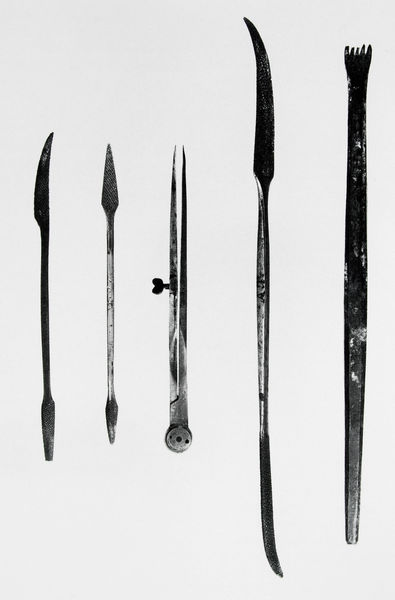
Titel: Werkzeuge zur Gipsbearbeitung und ein Zirkel aus dem Besitz Thorvaldsens
Standort: Kopenhagen
Institution: Thorvaldsen Museum
Schlagwörter: flügel, weiß, grau, schwarz, messer, silber, spitze, fünf, hals, instrumente, rund, skulptur, ton, rad, spitz, schmal, metall, stil, dünn, foto, fotografie, griff, klinge, eisen, form, schwarz-weiss, waffen, arzt, medizin, photo, zacken, werkzeug, besteck, antik, kanten, gabel, modellieren, gegenstände, spachtel, scharf, zackig, zirkel, spatel, werkzeuge, geräte, schraube, zinken, feilen, rädchen, modellierwerkzeug, schaber, arztinstrumente, bildhauerbesteck, chirurgie, intstrumente, klingen, operation, operationsinstrumente, pinzette, skalpel, skalpell, skalpelle, sonde, werkzeiguge